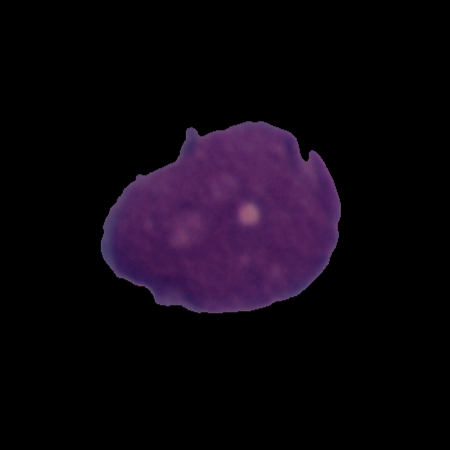
Label: cancer